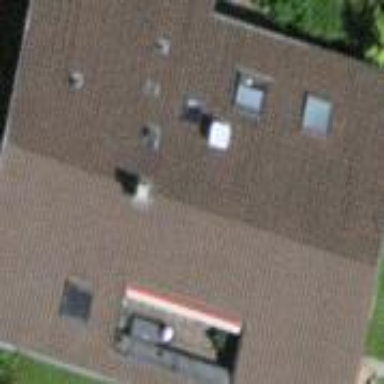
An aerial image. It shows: Simple house.